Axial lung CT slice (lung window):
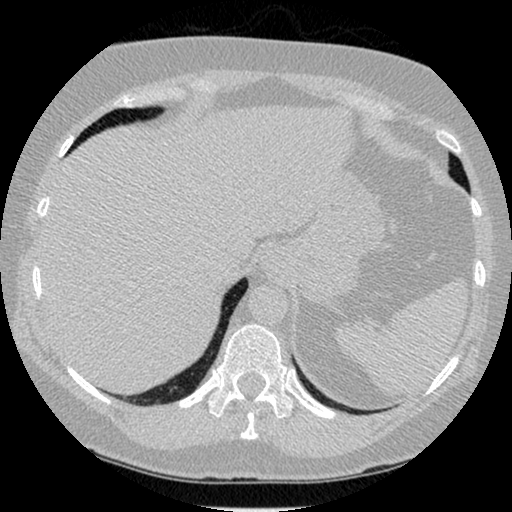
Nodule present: no